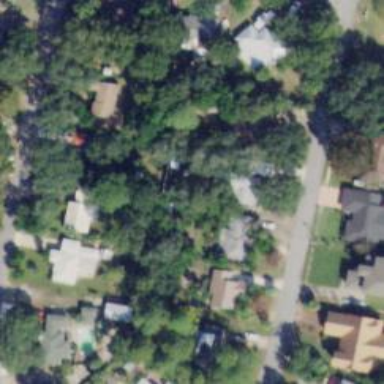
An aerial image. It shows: Single-family residential area.